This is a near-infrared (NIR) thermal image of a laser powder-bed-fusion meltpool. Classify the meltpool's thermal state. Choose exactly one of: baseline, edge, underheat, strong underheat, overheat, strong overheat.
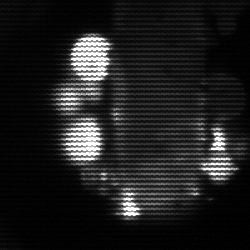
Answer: strong underheat